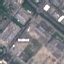
Land use / land cover: Industrial